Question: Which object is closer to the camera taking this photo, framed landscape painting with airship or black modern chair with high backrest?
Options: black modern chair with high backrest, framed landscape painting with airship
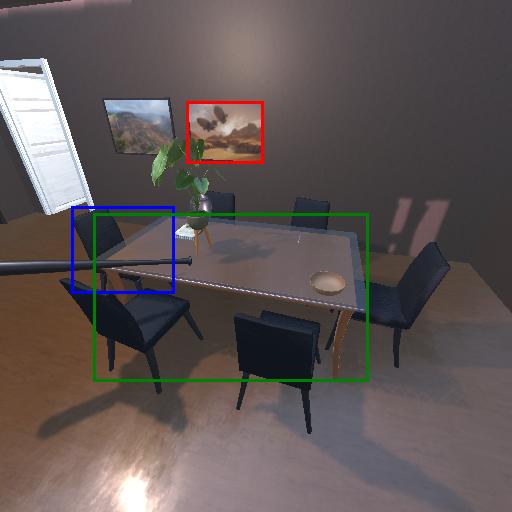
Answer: black modern chair with high backrest